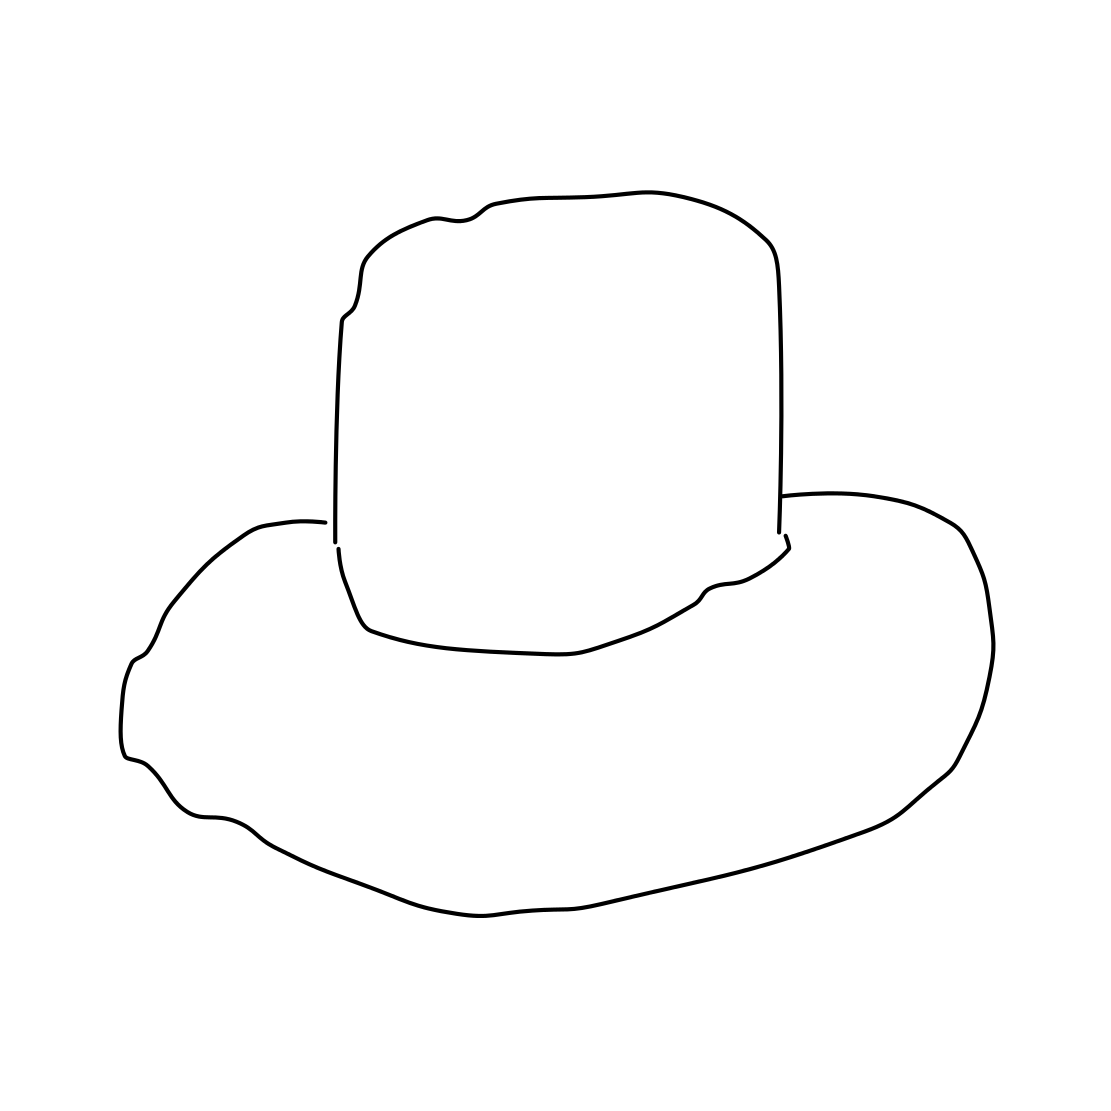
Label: hat